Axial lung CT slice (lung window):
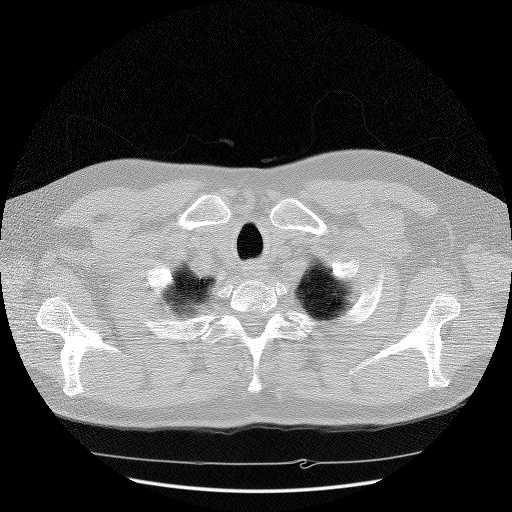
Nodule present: no